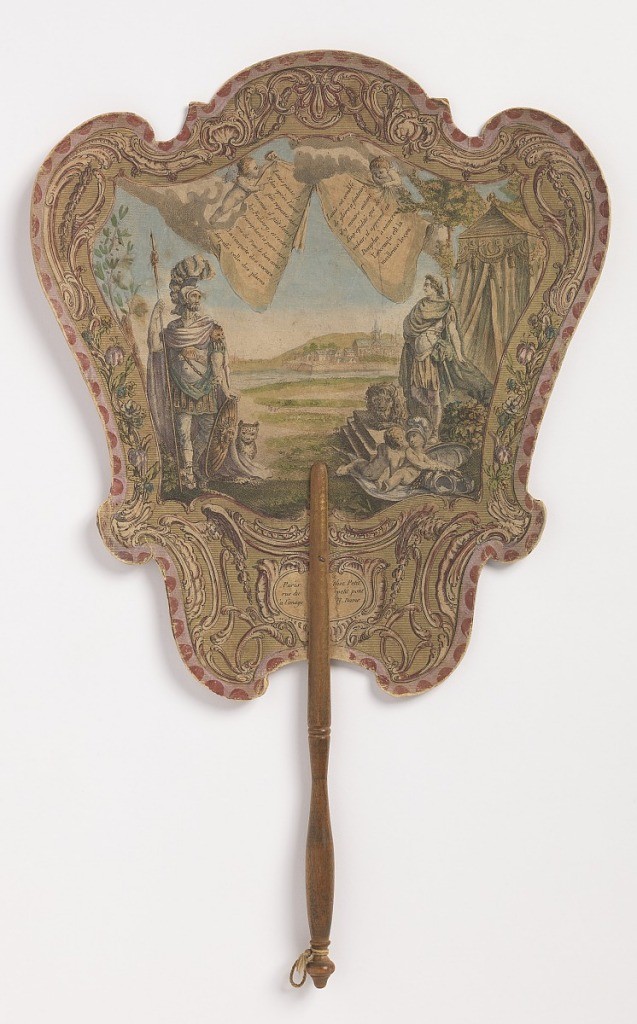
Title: Handscreen
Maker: Louis XV, King of France, 1715–1774
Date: late 18th century
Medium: Engraved, hand-colored and painted paper leaf, turned wood handle
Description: Obverse: on left, a warrior in a helmet with lance and shield next to a leopard; on right, a warrior with laurel wreath exiting a tent, next to a lion; tributes to Louis XV above; surrounded by scroll border. Reverse: tributes to Louis XV, surrounded by hand-painted motifs.